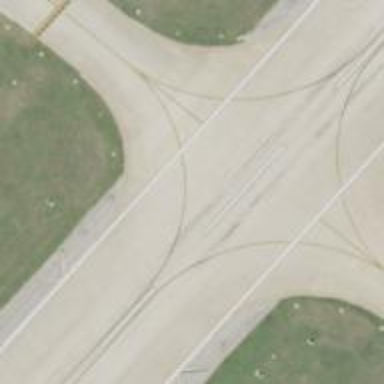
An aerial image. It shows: View of taxiway at the airport.